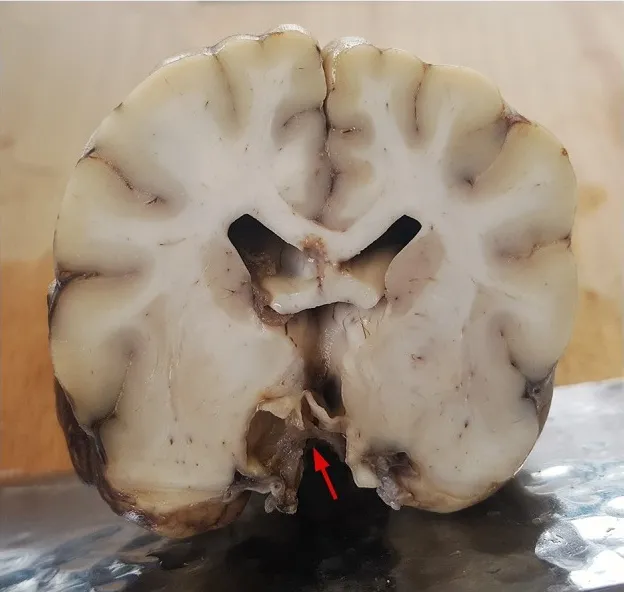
Histopathological analysis of a transverse section obtained during necropsy from the midthalamic region of the formalin-fixed brain of a female mixed-breed dog with a recurrent suprapituitary ependymal cyst. The arrow show the location of the cyst.
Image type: medical_photograph (other_medical_photograph)